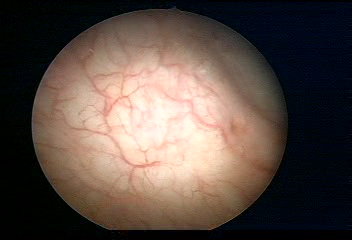
Modality: WLC
Class: Normal mucosa
Bladder cancer association: No